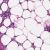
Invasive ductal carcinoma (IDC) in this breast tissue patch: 0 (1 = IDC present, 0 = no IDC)